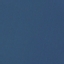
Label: SeaLake